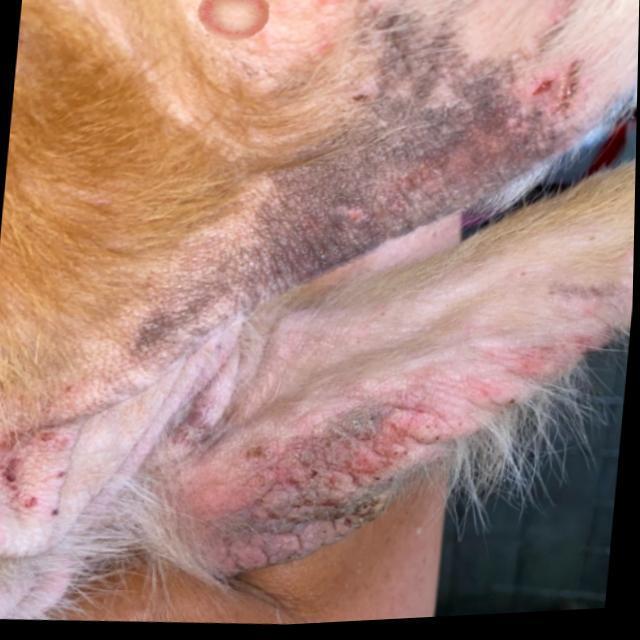
Canine ringworm (Dermatophytosis) — fungal infection caused by Microsporum or Trichophyton. Presents with circular alopecia, scaling, crusting, and broken hairs.